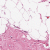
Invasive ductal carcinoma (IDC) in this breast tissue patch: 0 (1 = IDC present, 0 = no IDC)